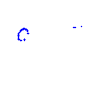
Particle: proton